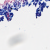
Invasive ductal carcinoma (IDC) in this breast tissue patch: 0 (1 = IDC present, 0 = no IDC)